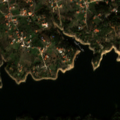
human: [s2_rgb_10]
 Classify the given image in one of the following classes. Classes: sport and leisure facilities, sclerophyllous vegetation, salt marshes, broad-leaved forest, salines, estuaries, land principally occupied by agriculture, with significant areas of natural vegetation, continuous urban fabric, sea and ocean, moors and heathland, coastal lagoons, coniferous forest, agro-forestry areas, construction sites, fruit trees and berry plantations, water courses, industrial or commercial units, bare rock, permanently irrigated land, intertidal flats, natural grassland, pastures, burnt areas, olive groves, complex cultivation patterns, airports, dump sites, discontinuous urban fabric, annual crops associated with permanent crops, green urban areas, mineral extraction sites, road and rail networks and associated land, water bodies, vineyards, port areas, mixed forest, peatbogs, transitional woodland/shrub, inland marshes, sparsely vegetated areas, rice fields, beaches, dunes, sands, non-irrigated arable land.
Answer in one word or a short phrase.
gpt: annual crops associated with permanent crops, broad-leaved forest, mixed forest, transitional woodland/shrub, water bodies